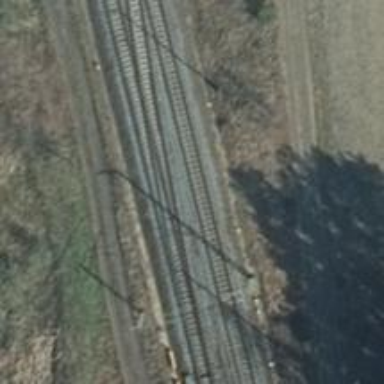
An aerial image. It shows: Railway switch.